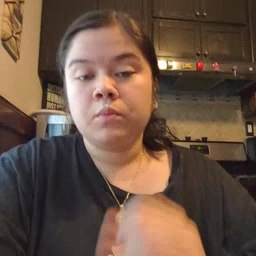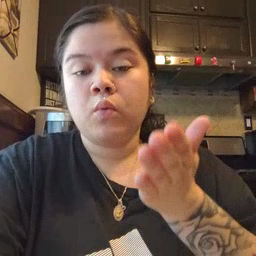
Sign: boat